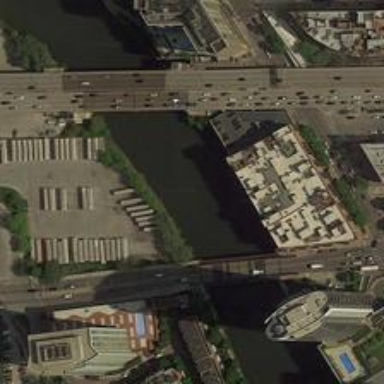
A wide variety of buildings stand on both sides of the river .